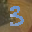
Label: 3